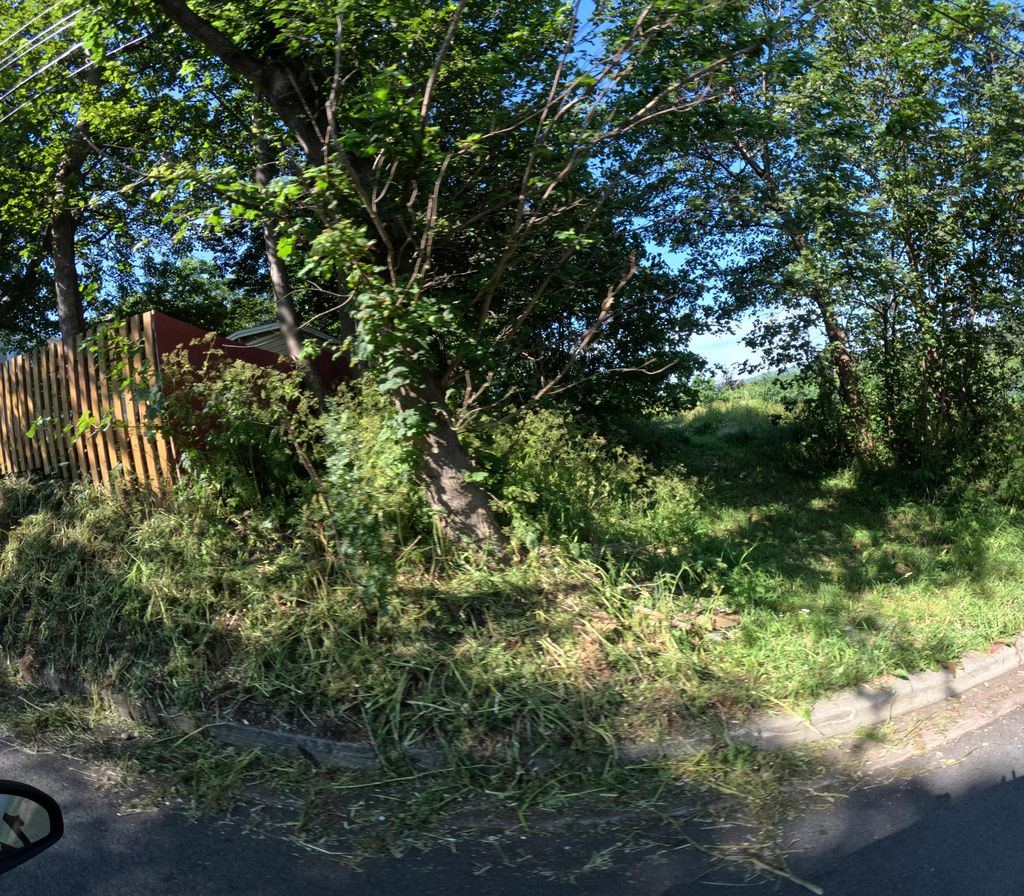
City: st_johns